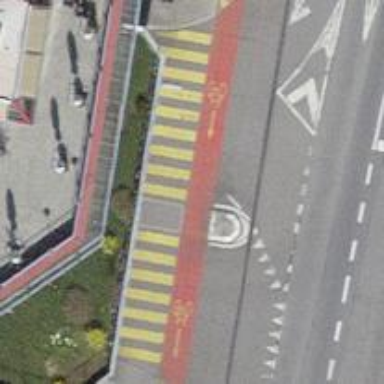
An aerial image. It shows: Kerb barrier.